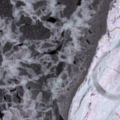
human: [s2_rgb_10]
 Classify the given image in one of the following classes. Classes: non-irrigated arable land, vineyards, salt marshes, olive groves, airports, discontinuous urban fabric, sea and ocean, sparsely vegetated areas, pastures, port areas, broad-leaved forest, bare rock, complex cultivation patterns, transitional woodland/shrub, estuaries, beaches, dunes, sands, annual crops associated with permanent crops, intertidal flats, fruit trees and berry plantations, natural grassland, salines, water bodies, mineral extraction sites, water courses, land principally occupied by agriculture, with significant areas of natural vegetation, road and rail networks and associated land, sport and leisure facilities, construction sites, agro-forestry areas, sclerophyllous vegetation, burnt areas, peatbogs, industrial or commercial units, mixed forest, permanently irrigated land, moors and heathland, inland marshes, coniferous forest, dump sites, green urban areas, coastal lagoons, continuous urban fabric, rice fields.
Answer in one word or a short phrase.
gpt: sea and ocean